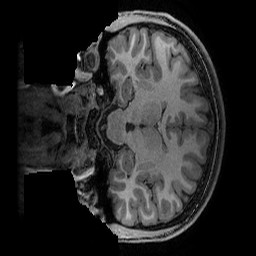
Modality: T1w
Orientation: coronal
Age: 15
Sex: male
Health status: ill
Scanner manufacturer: ge
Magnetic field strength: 3 T
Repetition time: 0.007664 s
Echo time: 0.00342 s